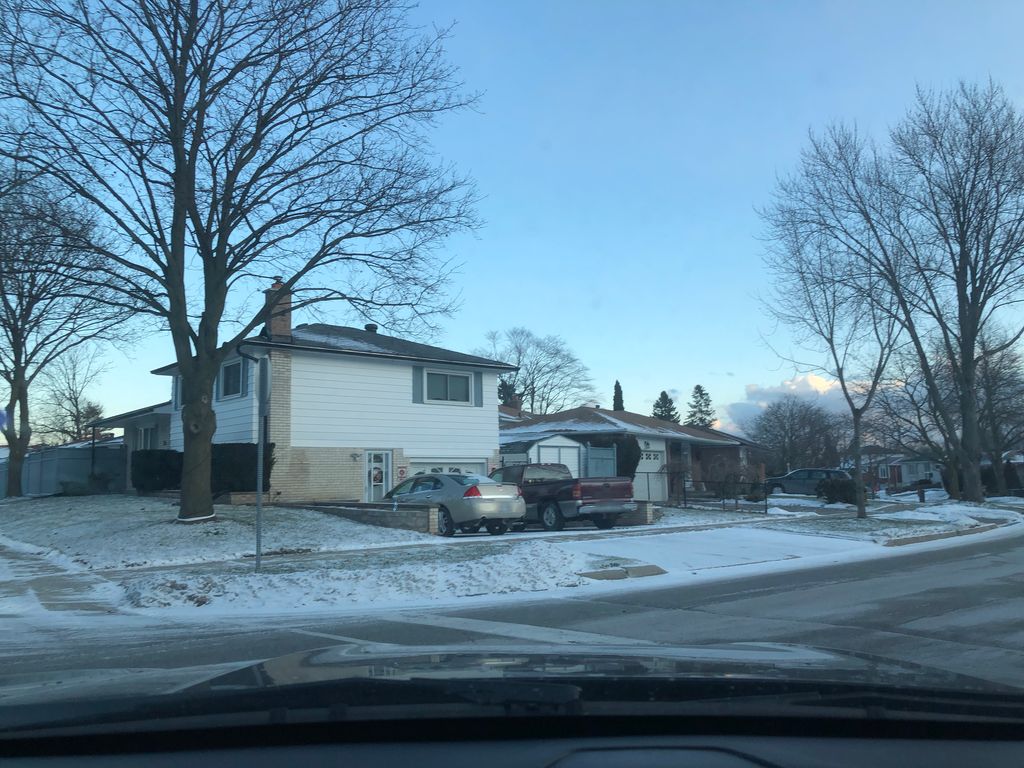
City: toronto